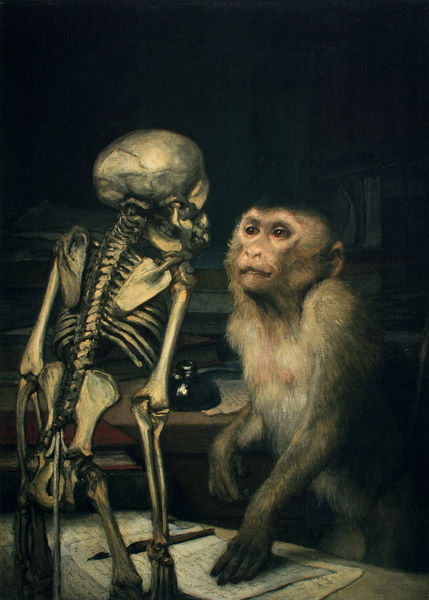
Titel: Affe vor Skelett
Künstler: Gabriel von Max
Standort: Hamburg
Institution: Privatbesitz
Schlagwörter: dunkel, feder, gemälde, hand, körper, schatten, brust, lampe, raum, schwarz, stuhl, tisch, blick, tier, malerei, arm, arme, gesicht, mensch, pelz, schädel, tod, tot, blicken, hände, blatt, affe, stilleben, fell, schrift, arbeitszimmer, bücher, papier, düster, bank, karikatur, stube, brustwarzen, knochen, rippen, wirbelsäule, kritik, untersuchung, stift, tinte, wissenschaftler, heft, kiel, pfote, skelett, schreiben, forscher, aufklärung, tintenfass, ansehen, totenschädel, tatze, wissenschaft, schreibfeder, gerippe, federkiel, kapuzineraffe, kapuzineräffchen, notizen, labor, schriftstücke, füller, skellet, kapuziner, wissen, elle, skelet, intelligenz, augen ohr, schreibn, blickfang, blickkontackt, schrifften, affenskelett, knochn, stipft